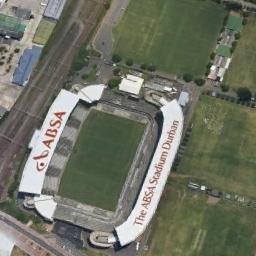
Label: stadium